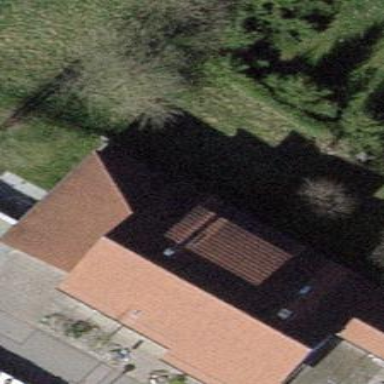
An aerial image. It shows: Detached building with gabled roof.